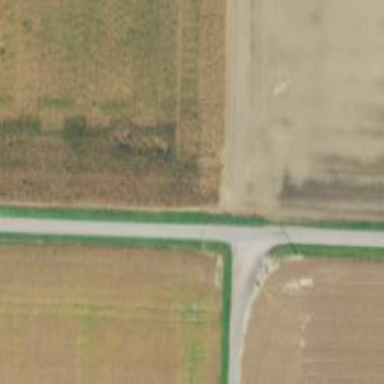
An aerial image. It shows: Unclassified road.